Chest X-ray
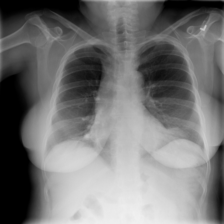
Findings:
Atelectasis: negative
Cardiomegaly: negative
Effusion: negative
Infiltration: negative
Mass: negative
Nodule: negative
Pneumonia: negative
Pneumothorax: negative
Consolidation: negative
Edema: negative
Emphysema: negative
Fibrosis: negative
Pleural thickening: negative
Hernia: negative